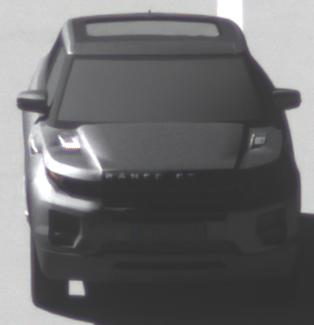
Make: Land Rover
Model: Range Rover Evoque 2.0 Si4
Detailed model: Range Rover Evoque (I)
Model produced from: 2011/08
Model produced until: 2013/11
Doors: 5
Color: gray
Road condition: dry road
Daytime: morning or afternoon
Contrast: high contrast